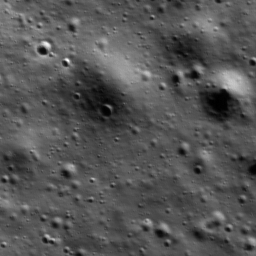
Host type: hard_negative
Lunar coordinates: latitude 65.369, longitude -151.766